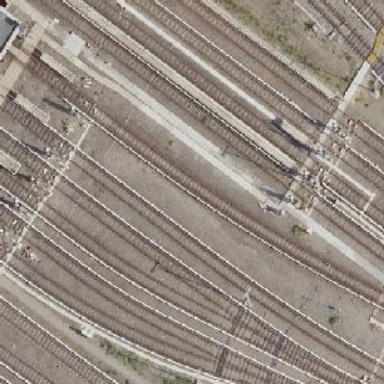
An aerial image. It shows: Yard serving as bottom electrified rail for trains.